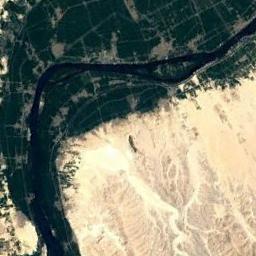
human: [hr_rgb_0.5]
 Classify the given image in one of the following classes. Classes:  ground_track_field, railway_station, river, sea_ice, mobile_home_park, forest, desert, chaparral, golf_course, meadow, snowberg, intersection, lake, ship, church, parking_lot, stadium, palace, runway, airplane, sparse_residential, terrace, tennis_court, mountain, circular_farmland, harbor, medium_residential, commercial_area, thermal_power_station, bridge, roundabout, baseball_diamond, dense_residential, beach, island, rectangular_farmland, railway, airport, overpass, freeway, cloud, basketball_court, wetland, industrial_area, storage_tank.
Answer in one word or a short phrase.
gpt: river